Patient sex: F
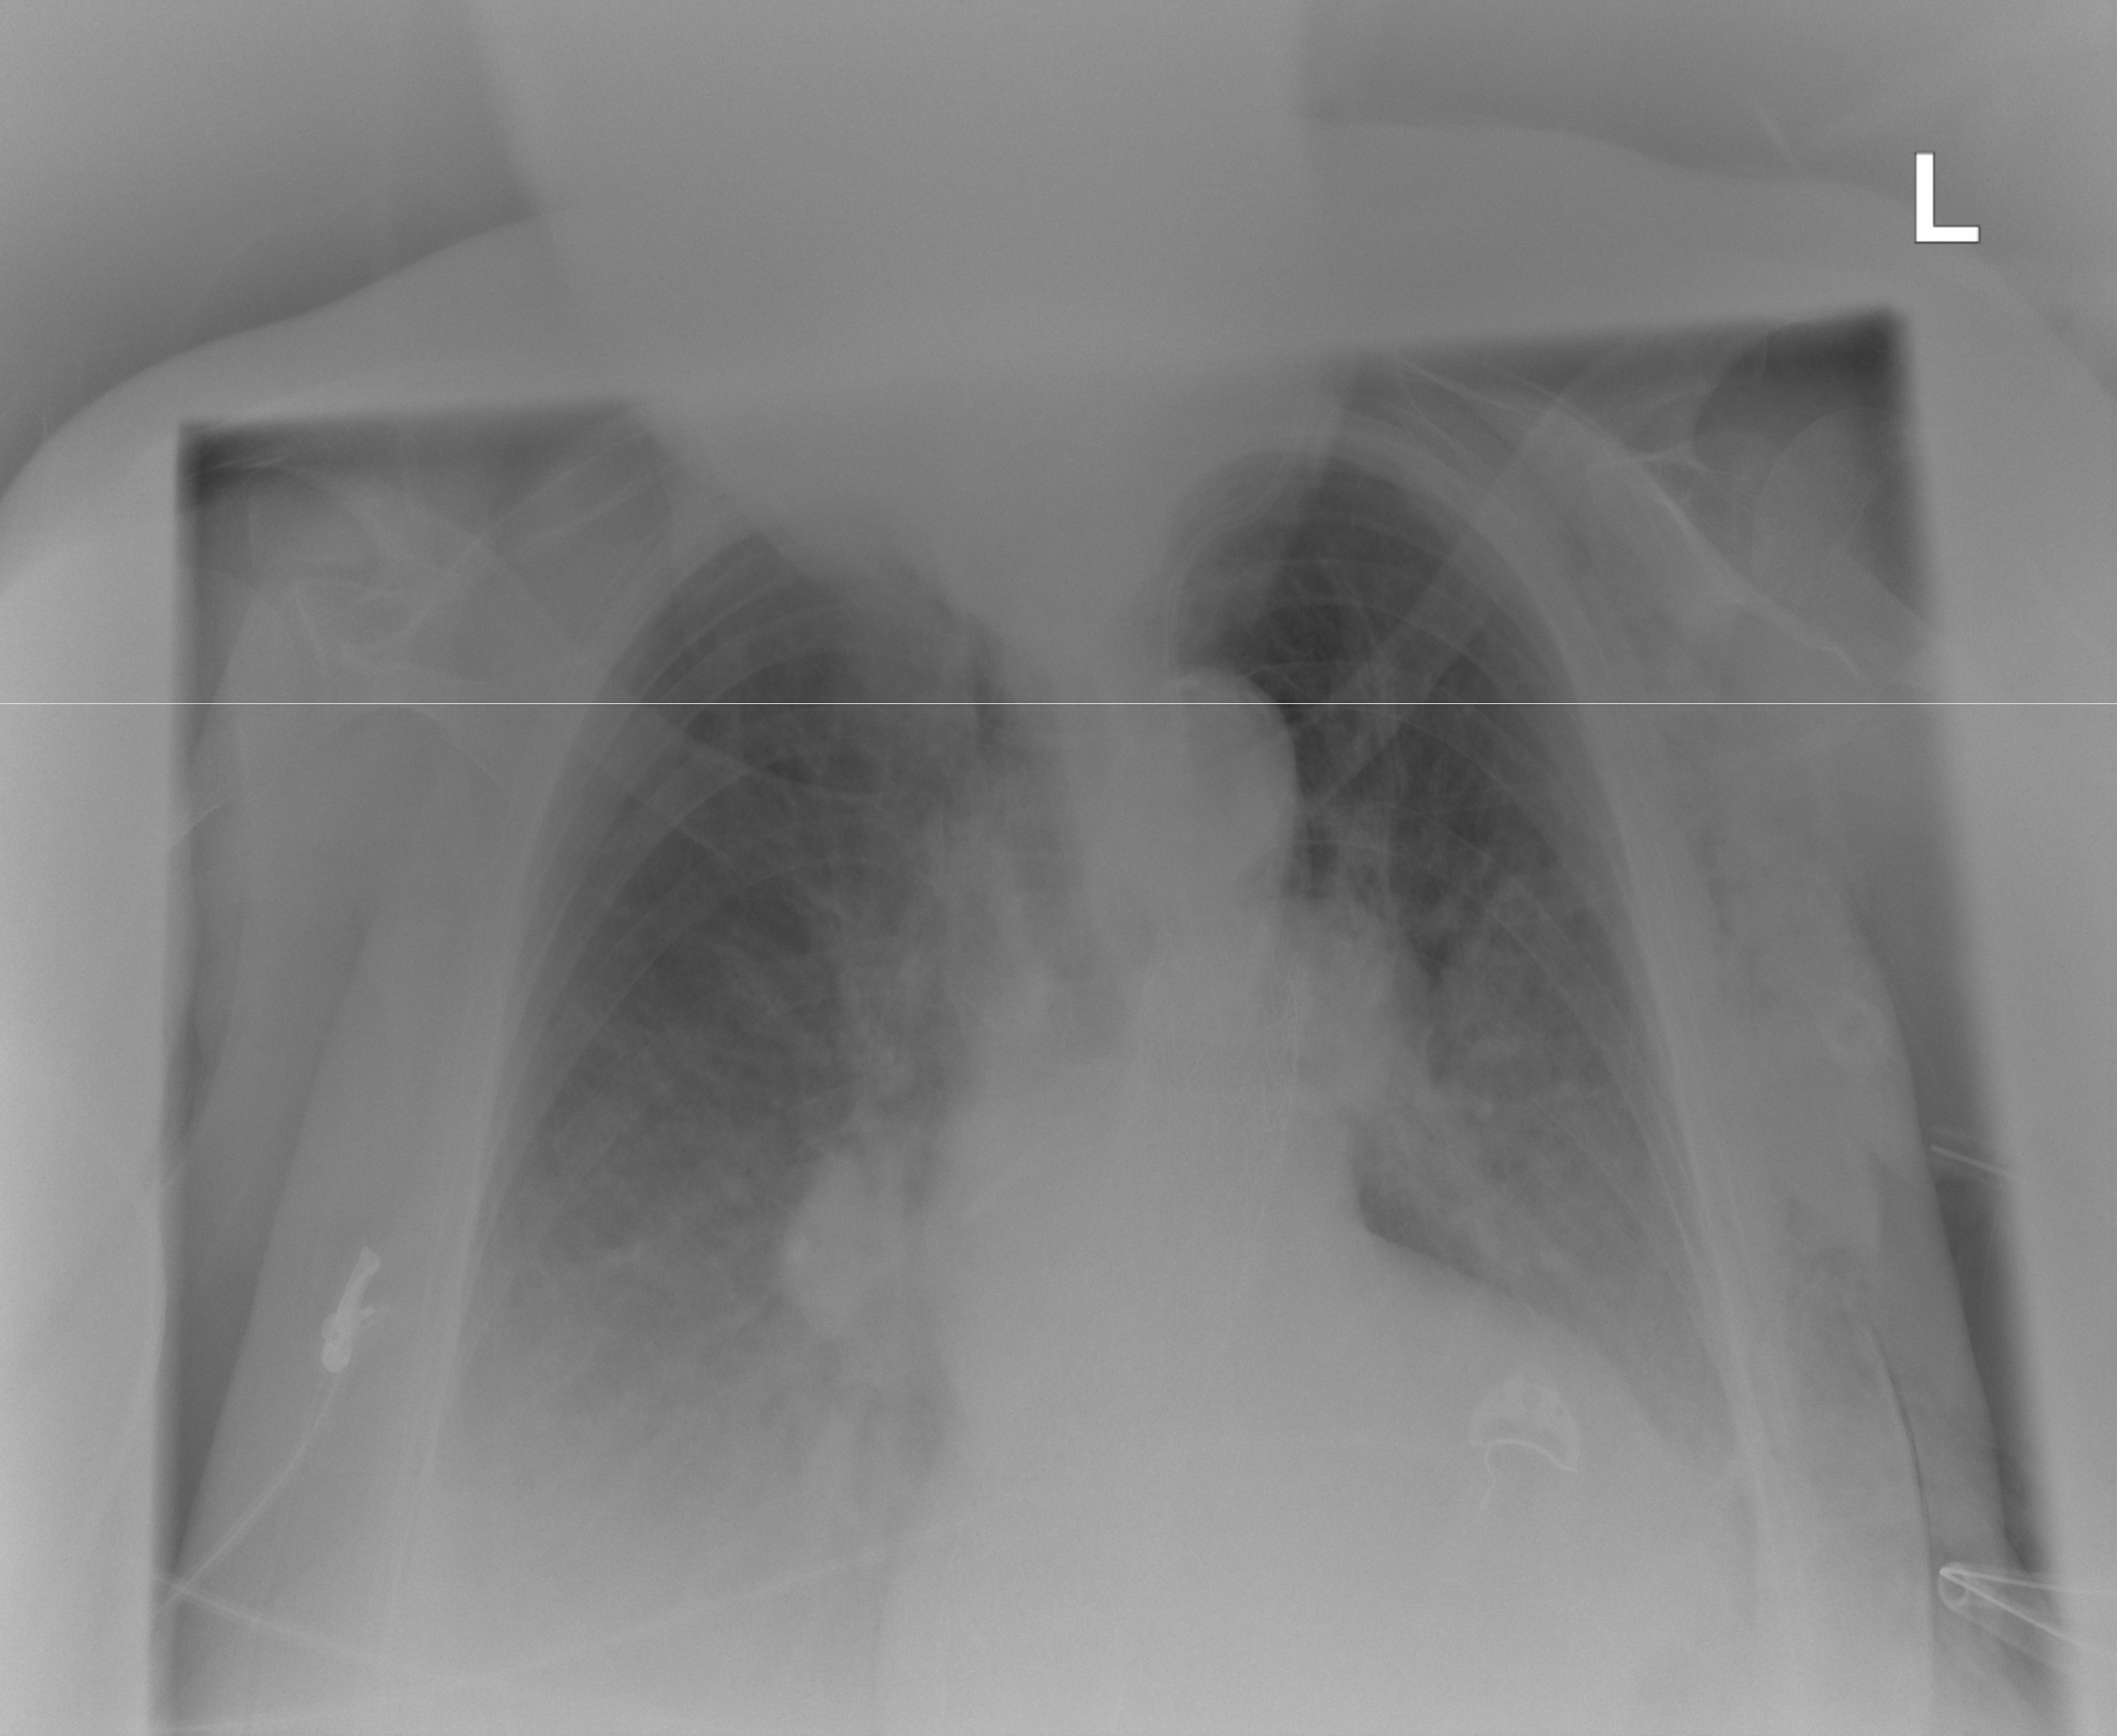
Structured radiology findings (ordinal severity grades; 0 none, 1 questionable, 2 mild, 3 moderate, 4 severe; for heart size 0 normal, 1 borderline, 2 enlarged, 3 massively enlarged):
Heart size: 2
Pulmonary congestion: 0
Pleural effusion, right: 2
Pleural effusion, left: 2
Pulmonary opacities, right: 2
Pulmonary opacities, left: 2
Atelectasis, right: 2
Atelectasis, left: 2